Aerial crown-view tile of a tropical tree (Barro Colorado Island, Panama), acquired 20241112:
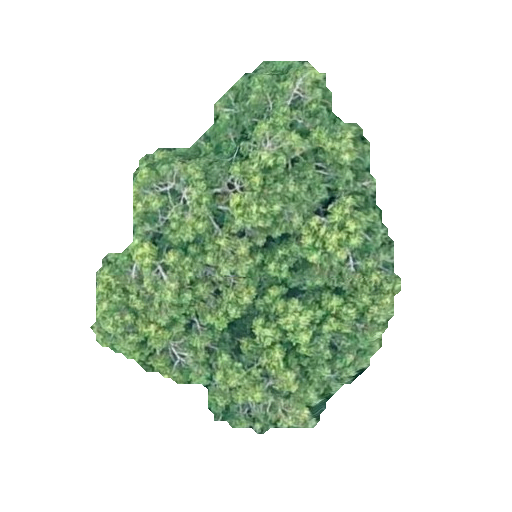
Species: Guatteria lucens
GBIF accepted scientific name: Guatteria lucens
Crown area: 117.665 m²